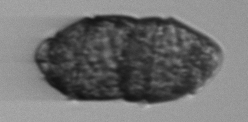
Label: Margalefidinium